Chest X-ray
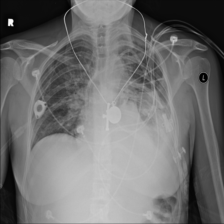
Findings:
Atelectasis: positive
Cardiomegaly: negative
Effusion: negative
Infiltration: negative
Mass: negative
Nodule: negative
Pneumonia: negative
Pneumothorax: negative
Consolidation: negative
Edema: negative
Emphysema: negative
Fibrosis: negative
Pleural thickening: negative
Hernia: negative